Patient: sex F, age 34
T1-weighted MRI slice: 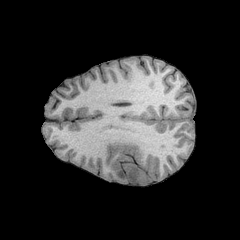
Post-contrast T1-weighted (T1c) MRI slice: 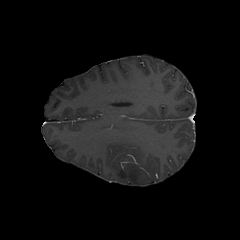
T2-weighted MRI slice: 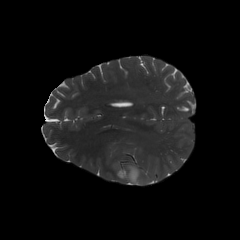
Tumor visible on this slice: yes
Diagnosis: Astrocytoma, IDH-mutant
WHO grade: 3